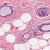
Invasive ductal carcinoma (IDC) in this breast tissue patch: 0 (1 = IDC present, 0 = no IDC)